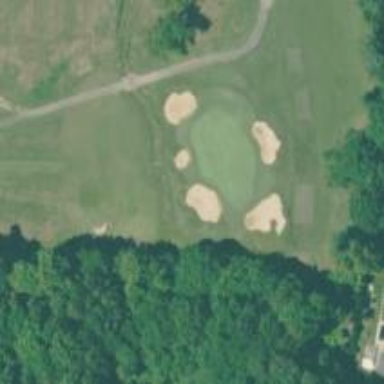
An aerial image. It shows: Rough area on grassy golf course.